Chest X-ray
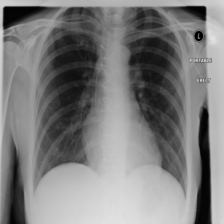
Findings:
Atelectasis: negative
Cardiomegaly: negative
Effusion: negative
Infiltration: negative
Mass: negative
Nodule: negative
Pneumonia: negative
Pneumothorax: negative
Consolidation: negative
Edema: negative
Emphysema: negative
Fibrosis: negative
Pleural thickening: negative
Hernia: negative